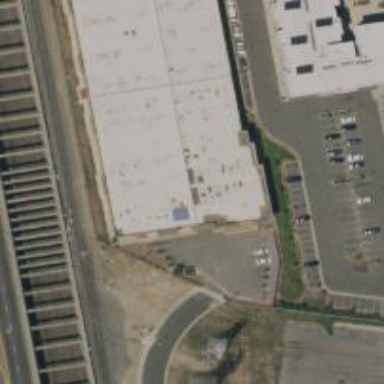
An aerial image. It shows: Warehouse building used for storing goods.